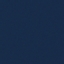
Label: SeaLake